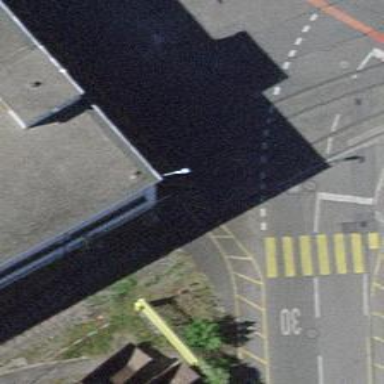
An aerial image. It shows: Crossing for the railway.